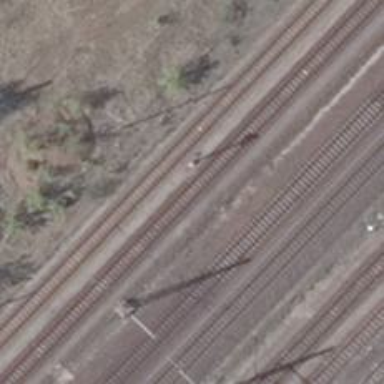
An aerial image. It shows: Railway signal.